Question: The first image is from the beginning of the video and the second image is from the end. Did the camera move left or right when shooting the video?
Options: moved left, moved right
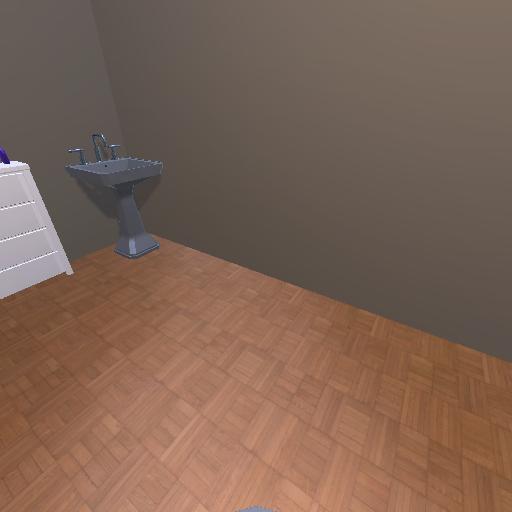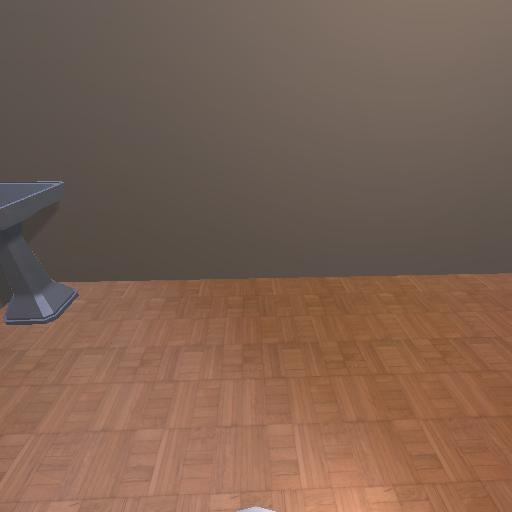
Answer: moved left